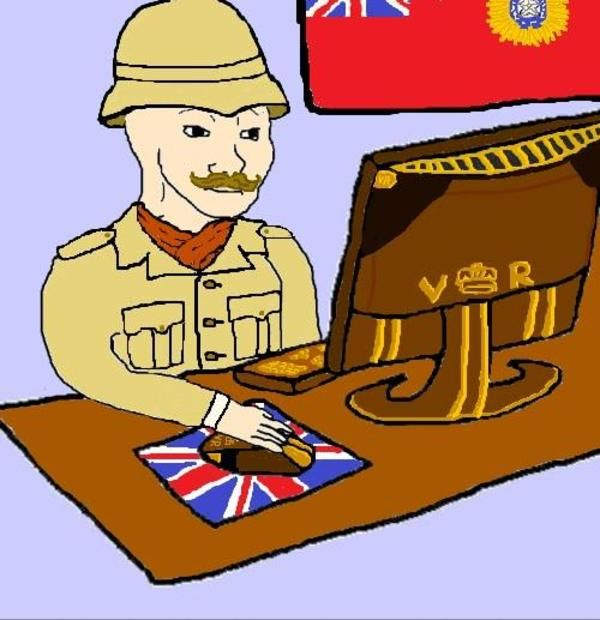
Label: 5_Wojak_with_Background